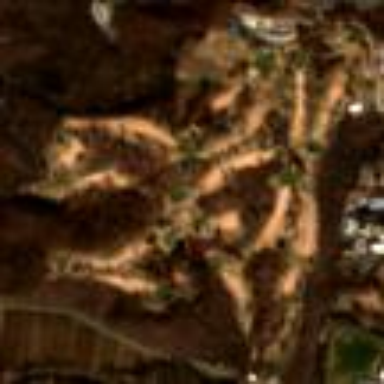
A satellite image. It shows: Golf course surrounded by greenery.